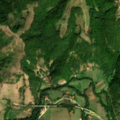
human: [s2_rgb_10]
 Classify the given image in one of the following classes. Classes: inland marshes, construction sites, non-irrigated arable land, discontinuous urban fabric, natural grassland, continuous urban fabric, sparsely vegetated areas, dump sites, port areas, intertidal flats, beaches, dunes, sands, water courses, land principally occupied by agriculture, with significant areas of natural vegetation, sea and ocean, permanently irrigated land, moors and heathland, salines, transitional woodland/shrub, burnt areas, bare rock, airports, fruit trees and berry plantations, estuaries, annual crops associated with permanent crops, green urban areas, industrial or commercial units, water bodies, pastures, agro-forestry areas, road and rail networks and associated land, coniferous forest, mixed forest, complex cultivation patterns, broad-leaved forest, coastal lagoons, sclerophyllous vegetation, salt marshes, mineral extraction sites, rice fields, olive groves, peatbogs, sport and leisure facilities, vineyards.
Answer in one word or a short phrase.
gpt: pastures, land principally occupied by agriculture, with significant areas of natural vegetation, broad-leaved forest, transitional woodland/shrub